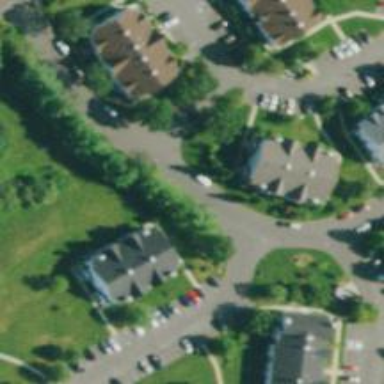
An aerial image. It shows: Living street.